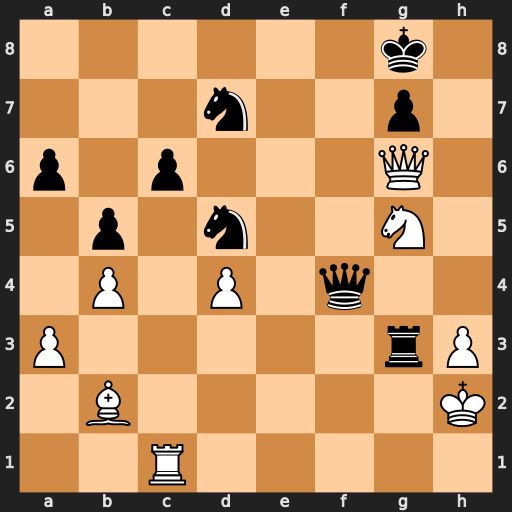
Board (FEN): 6k1/3n2p1/p1p3Q1/1p1n2N1/1P1P1q2/P5rP/1B5K/2R5
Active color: w
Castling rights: -
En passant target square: -
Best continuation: Qh7+ Kf8 Ne6+ Kf7 Nxf4